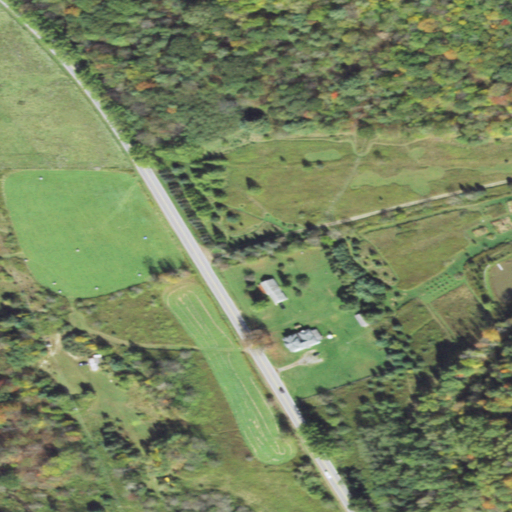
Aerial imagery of valley in Pennsylvania named Gilmore Hollow containing pasture, deciduous forest, open development, mixed forest, woody wetlands, and low intensity development